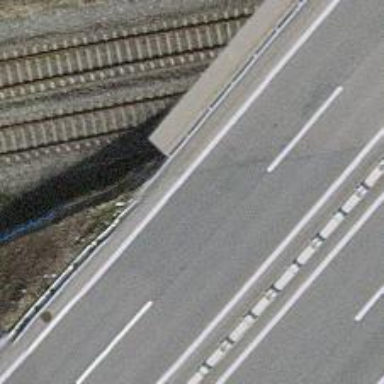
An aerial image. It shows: Motorway bridge.